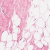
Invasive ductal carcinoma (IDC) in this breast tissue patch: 0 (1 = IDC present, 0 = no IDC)